Interaction volume radius: 5 \u00c5
Interaction volume height: 10 \u00c5
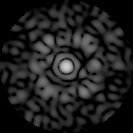
Disorder parameter: 0.7807